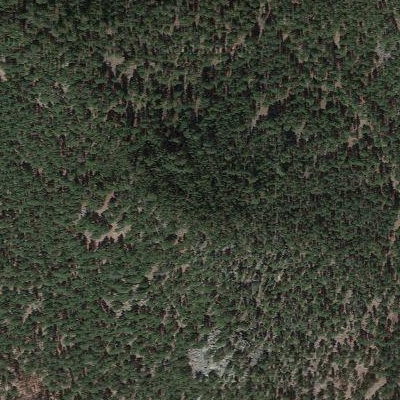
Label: eForest